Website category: movie
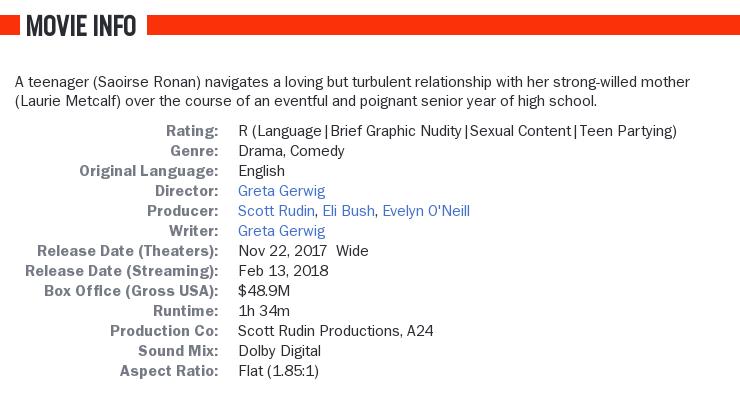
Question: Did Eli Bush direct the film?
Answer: no

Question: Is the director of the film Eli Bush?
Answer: no

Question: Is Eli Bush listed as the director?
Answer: no

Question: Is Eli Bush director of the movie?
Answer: no

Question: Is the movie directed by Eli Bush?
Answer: no

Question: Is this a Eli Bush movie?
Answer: no

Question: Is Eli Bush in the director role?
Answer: no

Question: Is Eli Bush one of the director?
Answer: no

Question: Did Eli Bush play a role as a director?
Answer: no

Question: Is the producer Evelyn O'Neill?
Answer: yes

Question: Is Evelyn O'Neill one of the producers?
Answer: yes

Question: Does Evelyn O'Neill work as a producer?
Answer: yes

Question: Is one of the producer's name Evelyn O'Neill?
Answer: yes

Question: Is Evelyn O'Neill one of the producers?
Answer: yes

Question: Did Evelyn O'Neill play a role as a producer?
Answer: yes

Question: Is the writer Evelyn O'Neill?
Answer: no

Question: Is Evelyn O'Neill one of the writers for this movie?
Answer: no

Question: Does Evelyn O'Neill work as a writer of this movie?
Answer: no

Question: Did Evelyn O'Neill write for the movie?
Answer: no

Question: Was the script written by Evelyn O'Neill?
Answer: no

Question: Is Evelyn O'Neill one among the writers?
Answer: no

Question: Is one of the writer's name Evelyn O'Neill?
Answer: no

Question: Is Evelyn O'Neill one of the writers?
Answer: no

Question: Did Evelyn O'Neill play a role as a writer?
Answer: no

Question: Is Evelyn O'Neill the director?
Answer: no

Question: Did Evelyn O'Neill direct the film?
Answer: no

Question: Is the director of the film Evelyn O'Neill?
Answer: no

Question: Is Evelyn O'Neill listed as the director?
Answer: no

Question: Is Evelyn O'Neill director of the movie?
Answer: no

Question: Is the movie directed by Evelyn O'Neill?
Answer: no

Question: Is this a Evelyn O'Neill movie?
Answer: no

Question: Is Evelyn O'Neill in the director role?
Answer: no

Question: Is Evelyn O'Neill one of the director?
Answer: no

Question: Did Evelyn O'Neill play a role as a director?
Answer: no